Question: I am trying to solve for x in:

Two implementations in R:
'''
H <- diag(2) # 2-dimensional diagonal matrix with ones on the diagonal
uniroot.all(function(x, y, H) {c(t(x)) %*% solve(H) %*% c(x) - y}, y=y, H=H, lower=0, upper=10)
uniroot.all(function(x, y, H) {t(x) %*% solve(H) %*% x - y}, y=y, H=H, lower=0, upper=10)
'''
However, both give the same non-conformable arguments error:
'''
Error in c(t(x)) %*% solve(H) : non-conformable arguments
Error in t(x) %*% solve(H) : non-conformable arguments
'''
I understand the error but perhaps someone could shed some light how to solve for x in the equation above because I do not arrive at a solution (R or Python is fine)
Thanking you in advance.
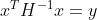
Answer: there will be many values that satisfy the condition. eg take an example where H is identity matrix and y is for example 5, then x can be c(1,2) or (2,1) or (1.656615, 1.501874) or (2.<PHONE>, <PHONE>) etc etc.. So all this form an elipse at which the sol is 5:
thus we can do:
'''
optim(c(0,1.9),function(x,H,y)abs(c(crossprod(x,solve(H,x)))-y),H=diag(2),y=5)
'''
You can test the solutions given from the above code and you will see that they actually give 5. choose any starting values:
'''
s=function(w,u)optim(c(w,u),function(x,H,y)abs(c(crossprod(x,solve(H,x)))-y),H=diag(2),y=5)$par
a=1:4
r=t(mapply(s,a,rep(a,each=length(a))))
cbind(r,rowSums(r^2))
[,1] [,2] [,3]
[1,] <PHONE> <PHONE> 5
[2,] 2.<PHONE> <PHONE> 5
[3,] <PHONE> <PHONE> 5
[4,] <PHONE> 2.<PHONE> 5
[5,] <PHONE> 2.<PHONE> 5
[6,] <PHONE> <PHONE> 5
[7,] <PHONE> 2.<PHONE> 5
[8,] <PHONE> <PHONE> 5
[9,] <PHONE> <PHONE> 5
[10,] 2.<PHONE> <PHONE> 5
[11,] <PHONE> <PHONE> 5
[12,] <PHONE> <PHONE> 5
[13,] 2.<PHONE> <PHONE> 5
[14,] <PHONE> <PHONE> 5
[15,] <PHONE> <PHONE> 5
[16,] <PHONE> <PHONE> 5
'''
You see that all of them give you 5.